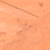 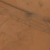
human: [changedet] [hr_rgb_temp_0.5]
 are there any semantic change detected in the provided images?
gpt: Small roads appear near to the existing one.